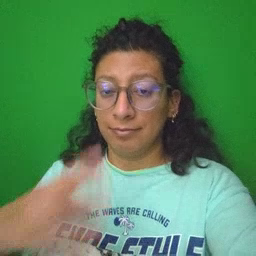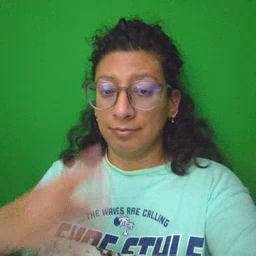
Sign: scissors